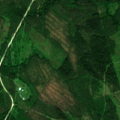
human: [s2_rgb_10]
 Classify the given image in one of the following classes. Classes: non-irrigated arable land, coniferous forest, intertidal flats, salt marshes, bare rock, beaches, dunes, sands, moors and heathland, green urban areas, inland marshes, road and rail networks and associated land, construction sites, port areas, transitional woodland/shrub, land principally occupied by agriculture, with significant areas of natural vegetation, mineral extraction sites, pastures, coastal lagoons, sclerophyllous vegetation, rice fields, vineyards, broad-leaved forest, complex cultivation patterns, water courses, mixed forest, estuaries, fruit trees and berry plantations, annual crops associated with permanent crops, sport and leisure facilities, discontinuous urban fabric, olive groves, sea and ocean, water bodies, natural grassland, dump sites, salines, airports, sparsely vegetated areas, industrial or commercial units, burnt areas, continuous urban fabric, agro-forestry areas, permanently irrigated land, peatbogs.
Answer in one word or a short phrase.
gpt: coniferous forest, mixed forest, transitional woodland/shrub